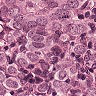
Metastatic tissue present: yes